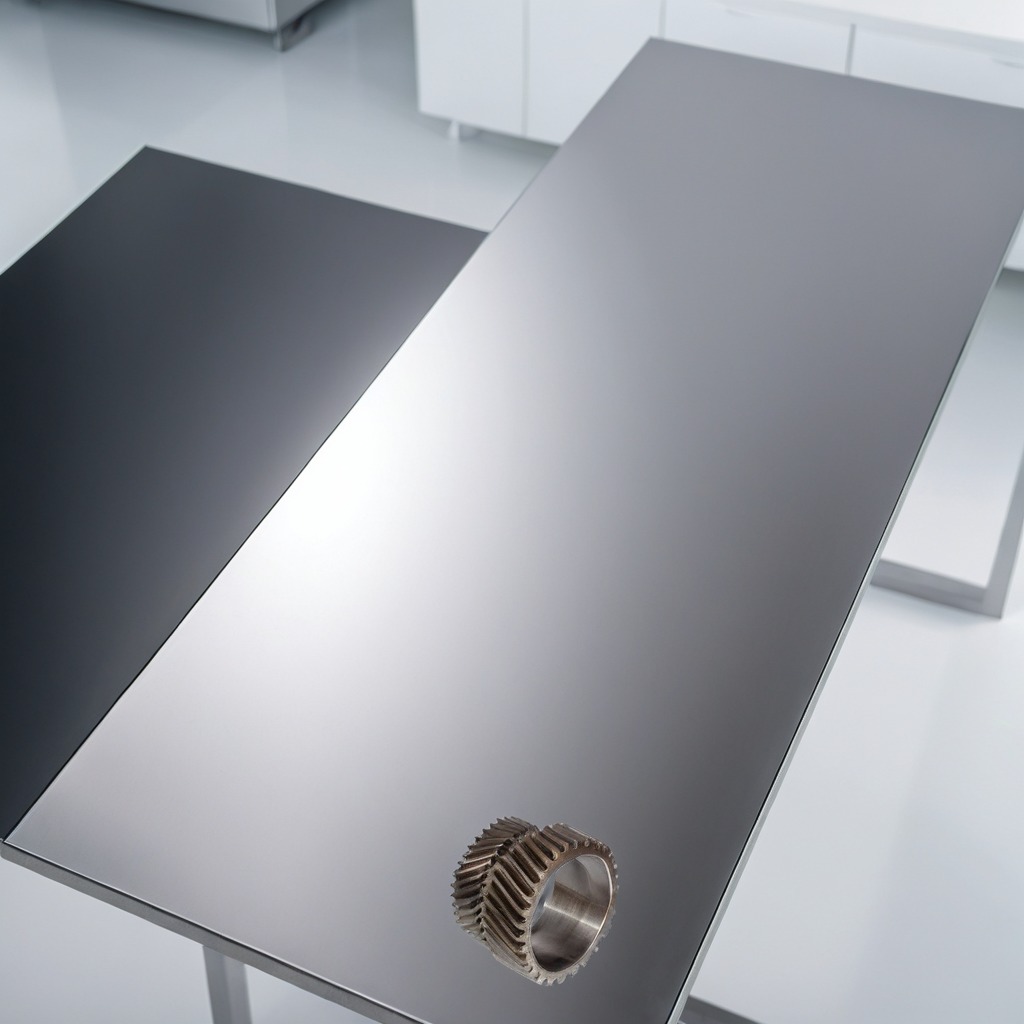
A steel gear with teeth is lying on the stainless steel table in a high-end prototyping lab.